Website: home-depot
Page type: payment
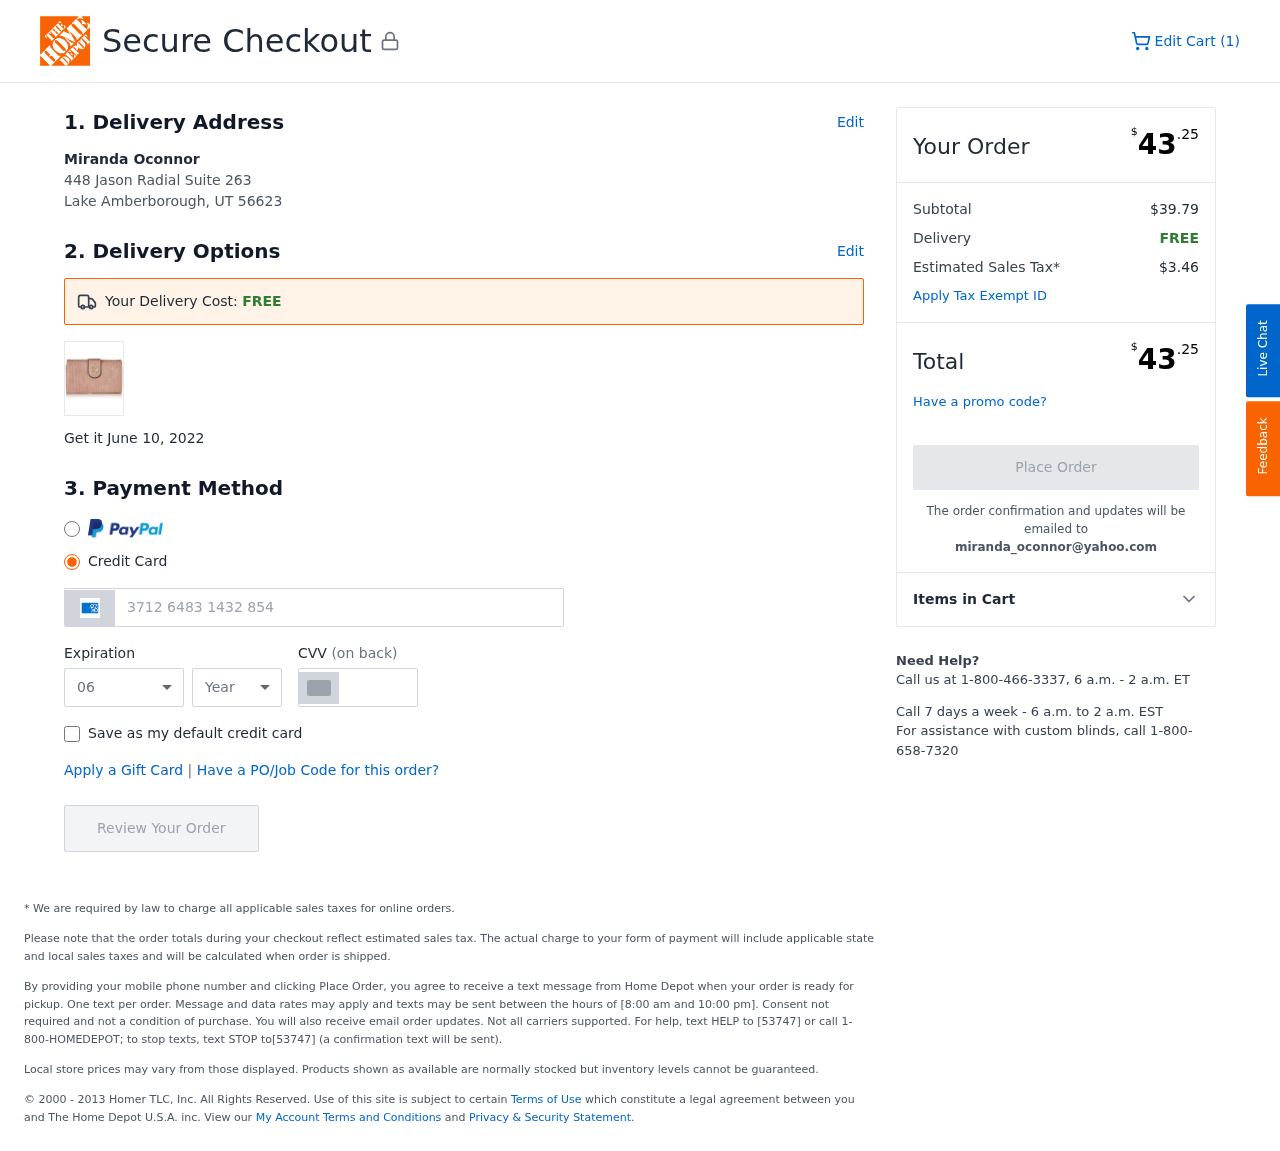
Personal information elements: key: PII_CARD_CVV
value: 2295
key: PII_CARD_EXPIRY_MONTH
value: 06
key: PII_CARD_EXPIRY_YEAR
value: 27
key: PII_CARD_NUMBER
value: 3712 6483 1432 854
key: PII_CITY_STATE_ZIP
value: Lake Amberborough, UT 56623
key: PII_EMAIL
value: miranda_oconnor@yahoo.com
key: PII_FULLNAME
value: Miranda Oconnor
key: PII_STREET
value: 448 Jason Radial Suite 263
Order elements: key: ORDER_NUM_ITEMS
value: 1
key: ORDER_DELIVERY_DATE
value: June 10, 2022
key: ORDER_TOTAL
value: $43.25
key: ORDER_SUBTOTAL
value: $39.79
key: ORDER_SHIPPING_COST
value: FREE
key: ORDER_TAX
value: $3.46